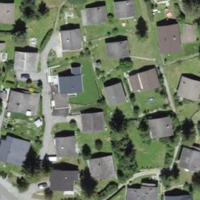
EUNIS habitat code: 55
Species observed at this site:
Sitta europaea
Carduelis carduelis